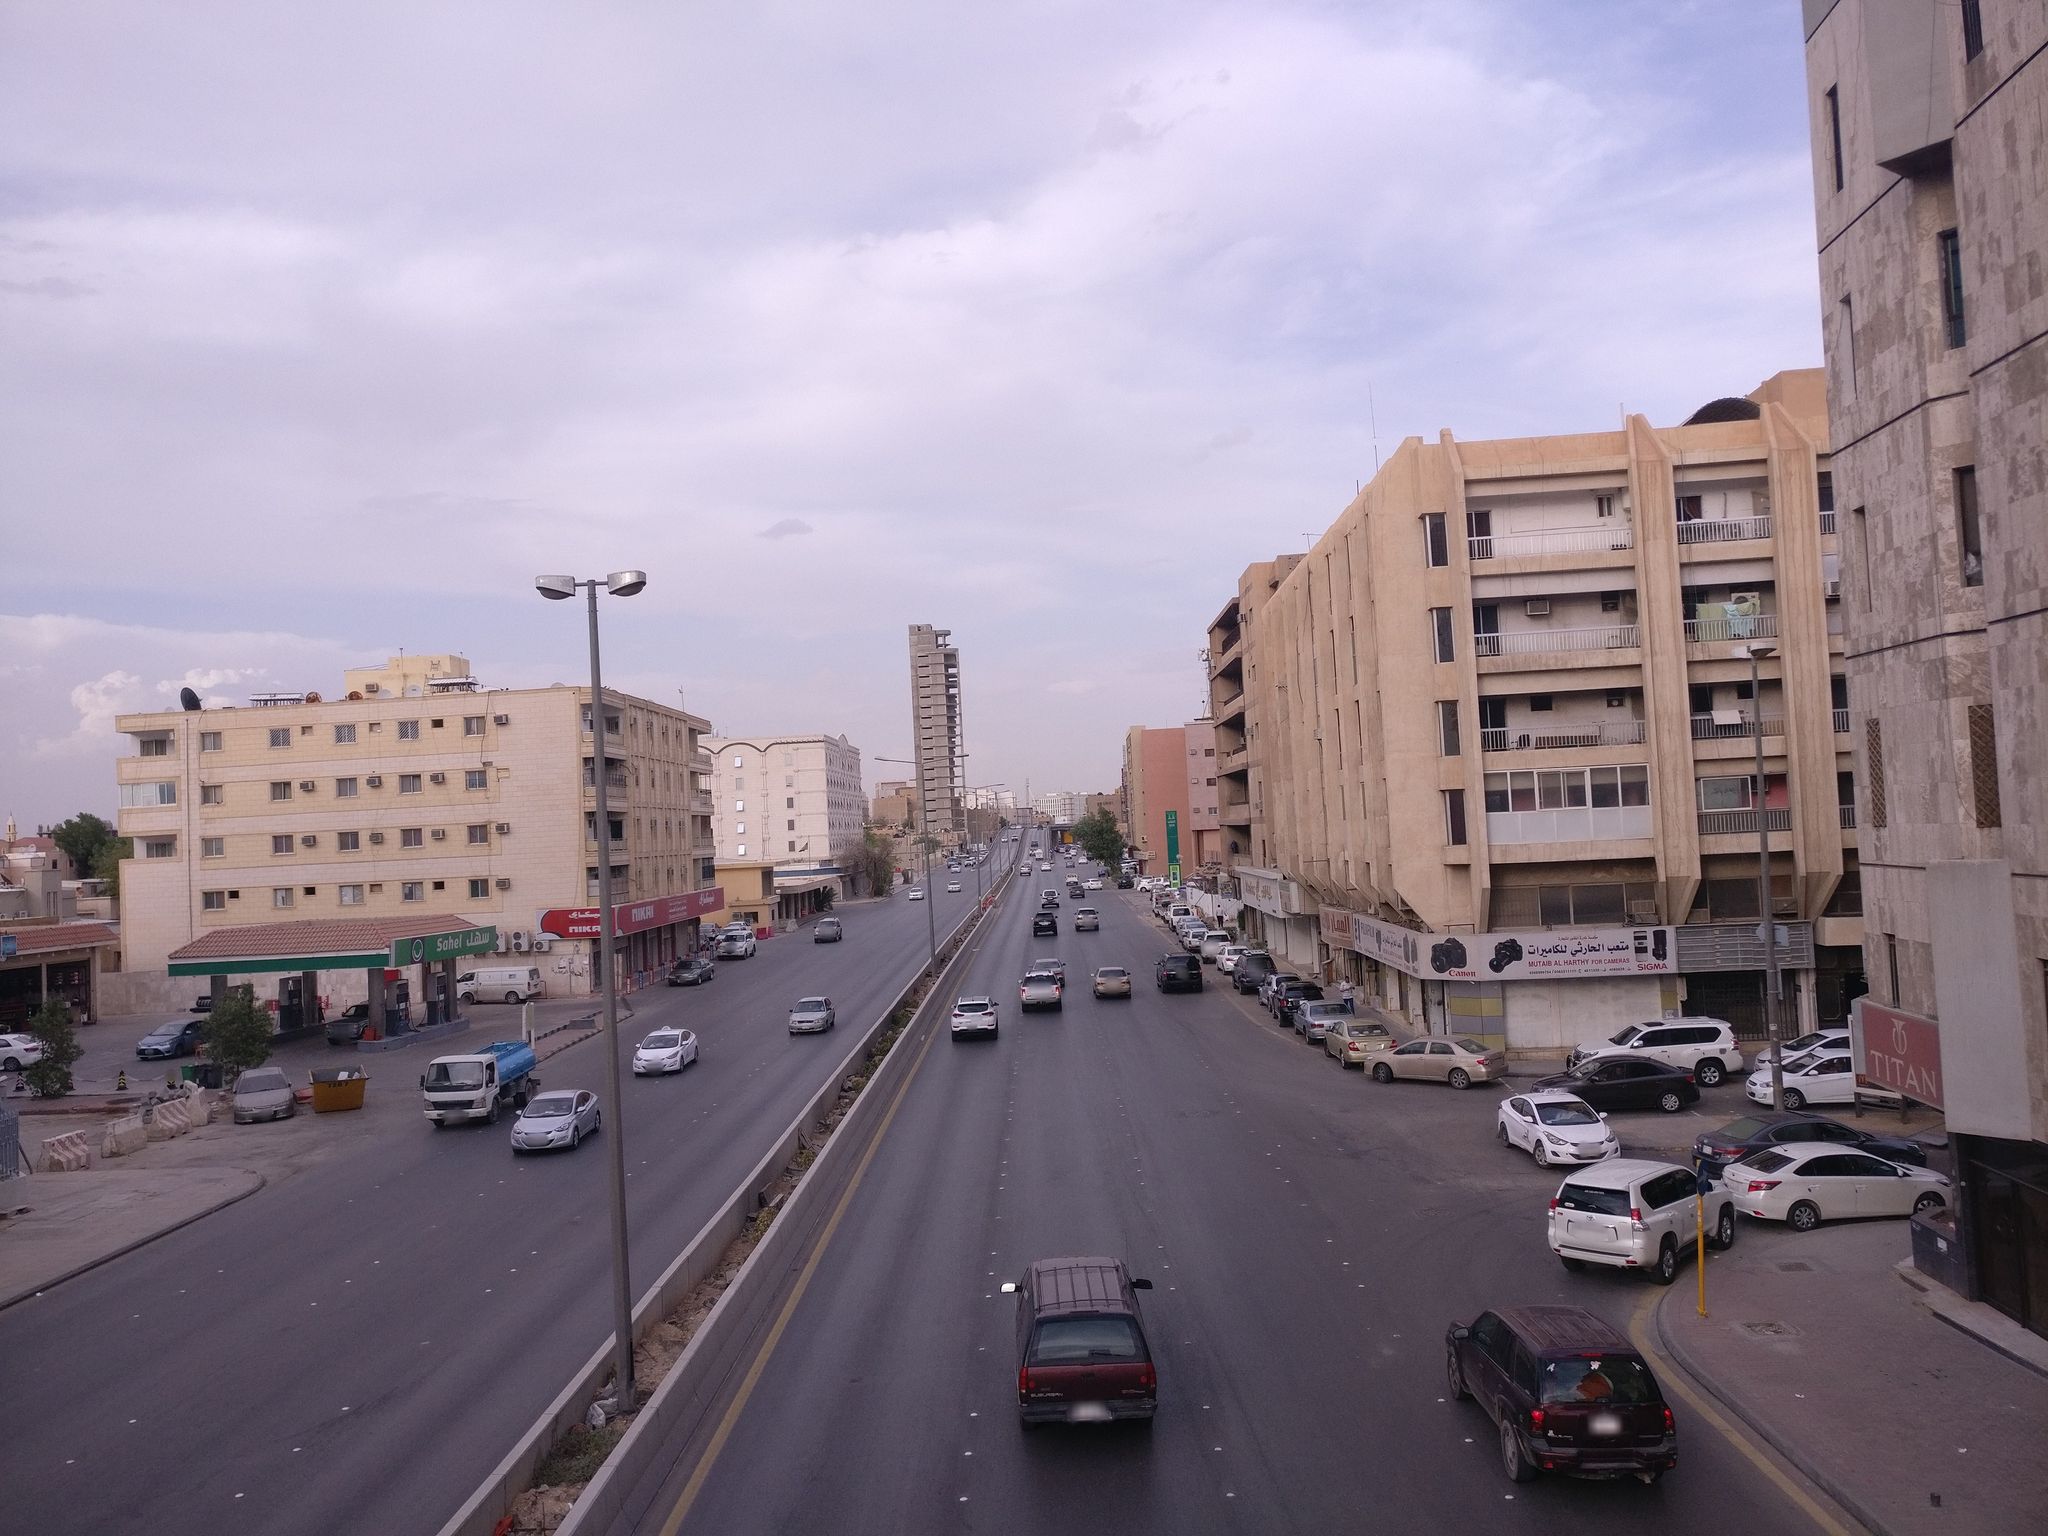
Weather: snowy
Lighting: day
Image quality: good
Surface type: cycling surface
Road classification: steps, path, residential
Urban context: urban centre
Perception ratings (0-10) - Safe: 4.17, Lively: 8.82, Beautiful: 6.79, Boring: 0.7, Depressing: 6.77, Wealthy: 7.25